Question: I want to remove (or change color) to the horizontal teal line splitting the action bar and the activity.

Any help would be apreciated,
Best regards.
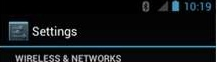
Answer: You need to change the background of the actionbar.
'''
getSupportActionBar().setBackgroundDrawable(new ColorDrawable(Color.parseColor("#000")));
'''
If you want to change the color you can put any drawable that you want. This tool can even generate a lot of stuff for you : <URL>.